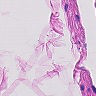
Metastatic tissue present: no